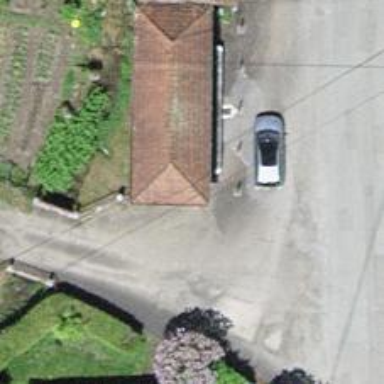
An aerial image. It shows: Post box.